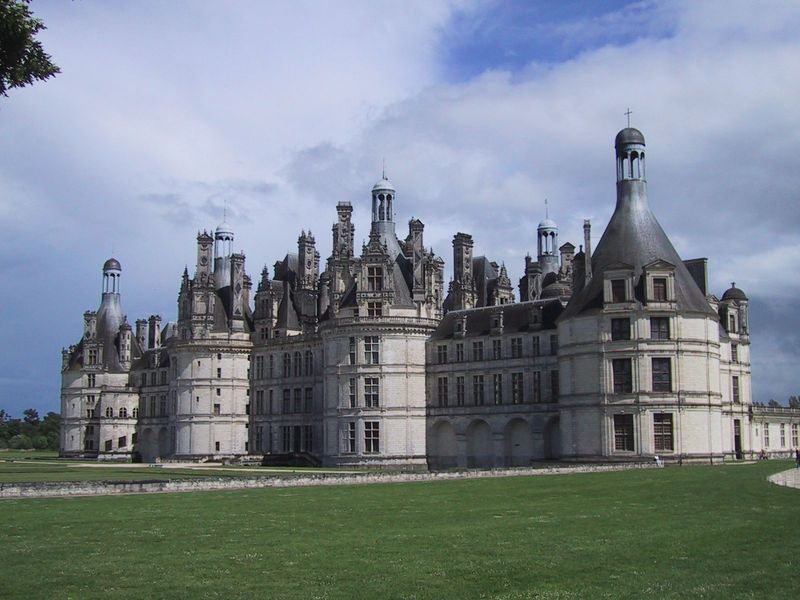
Titel: Schloss von Chambord
Standort: Chambord, Schloß (EU - F); (F Loiretal) (EU - F - Loiretal)
Schlagwörter: baum, blau, himmel, schatten, weiß, wolken, bäume, grün, fenster, frankreich, grau, licht, zimmer, anlage, dach, gebäude, park, rasen, schloss, weg, wiese, architektur, barock, stein, ast, büsche, kirche, wege, england, wald, kamine, rund, turm, turmspitze, garten, bogen, fassade, fassaden, mauer, kuppel, essen, metall, bronze, foto, fotografie, bögen, kloster, kreuz, kuppeln, türmchen, türme, sonnig, photo, anwesen, kapelle, etagen, landsitz, schottland, loire, rundtürme, kreiz, olken, laterna, protzig, prunkbau, gratenanlage, türrme, hinoncau, chinoncau